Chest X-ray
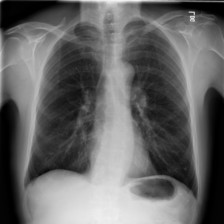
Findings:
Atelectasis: negative
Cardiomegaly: negative
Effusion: negative
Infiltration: negative
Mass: negative
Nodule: negative
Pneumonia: negative
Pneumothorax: negative
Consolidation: negative
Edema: negative
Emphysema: negative
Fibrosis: negative
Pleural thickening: negative
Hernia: negative